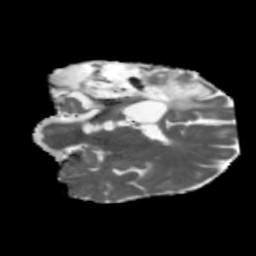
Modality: MD
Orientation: coronal
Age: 46
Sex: male
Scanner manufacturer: siemens
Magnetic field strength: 3 T
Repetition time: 5.47 s
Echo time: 0.0854 s